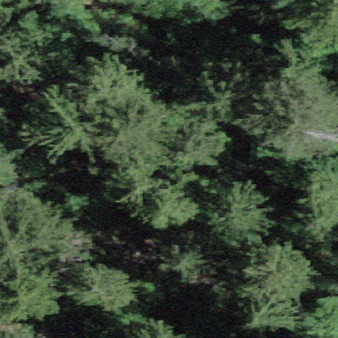
Label: other